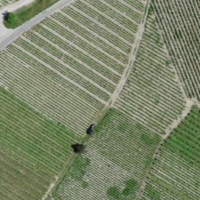
EUNIS habitat code: 40
Species observed at this site:
Hippocrepis emerus